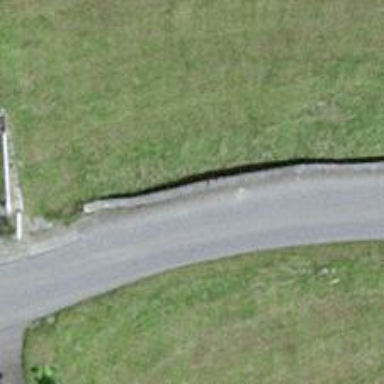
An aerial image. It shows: Tertiary road.